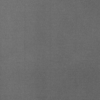
Label: dusty